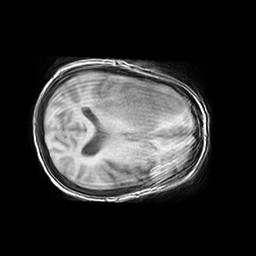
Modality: T1w
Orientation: axial
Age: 58
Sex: female
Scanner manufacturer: philips
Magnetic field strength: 1.5 T
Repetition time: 0.1767 s
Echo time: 0.001837 s